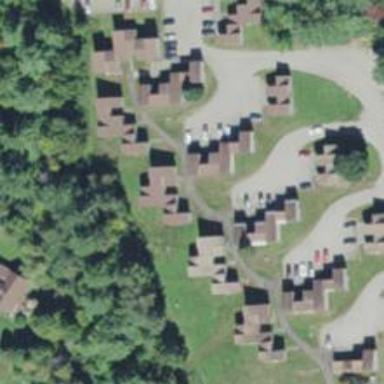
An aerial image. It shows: Dormitory building.